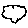
Label: cloud